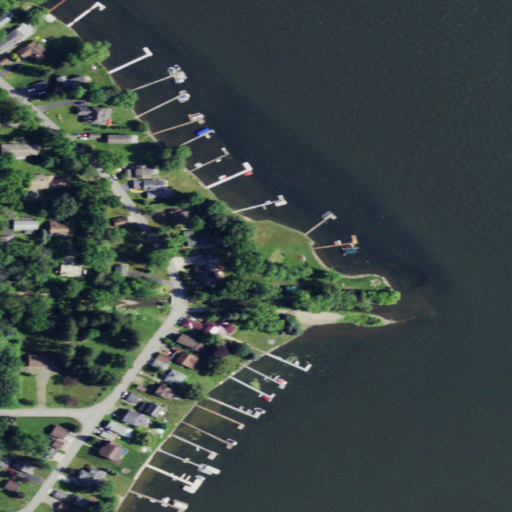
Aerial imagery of cape in New York named Cheney Point containing open water, mixed forest, low intensity development, open development, medium intensity development, deciduous forest, grassland, shrub, high intensity development, and pasture